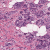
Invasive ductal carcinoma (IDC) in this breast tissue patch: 1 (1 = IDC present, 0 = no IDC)